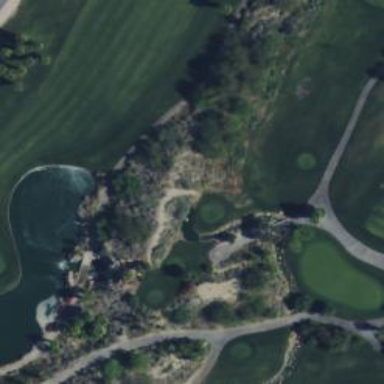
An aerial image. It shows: Water hazard on golf course.